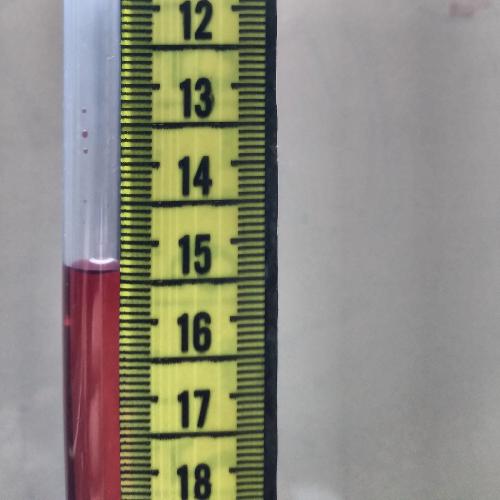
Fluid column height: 15.4 cm